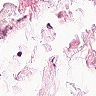
Metastatic tissue present: no